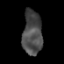
Tissue: prostate
Cell type: T cells
Senescence score: 0.2947
Nuclear area (px): 841
Mean DAPI intensity: 74.983